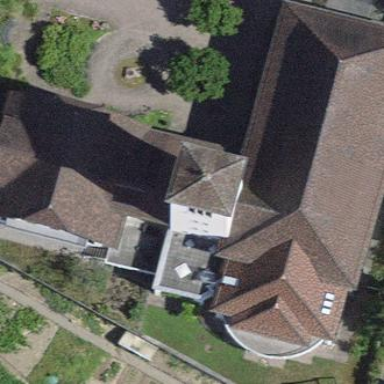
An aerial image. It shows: Church which is place of worship.